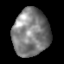
Tissue: lung
Cell type: Epithelial cells
Senescence score: 0.1469
Nuclear area (px): 1681
Mean DAPI intensity: 126.381